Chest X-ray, AP view. Patient: 25 years old, sex M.
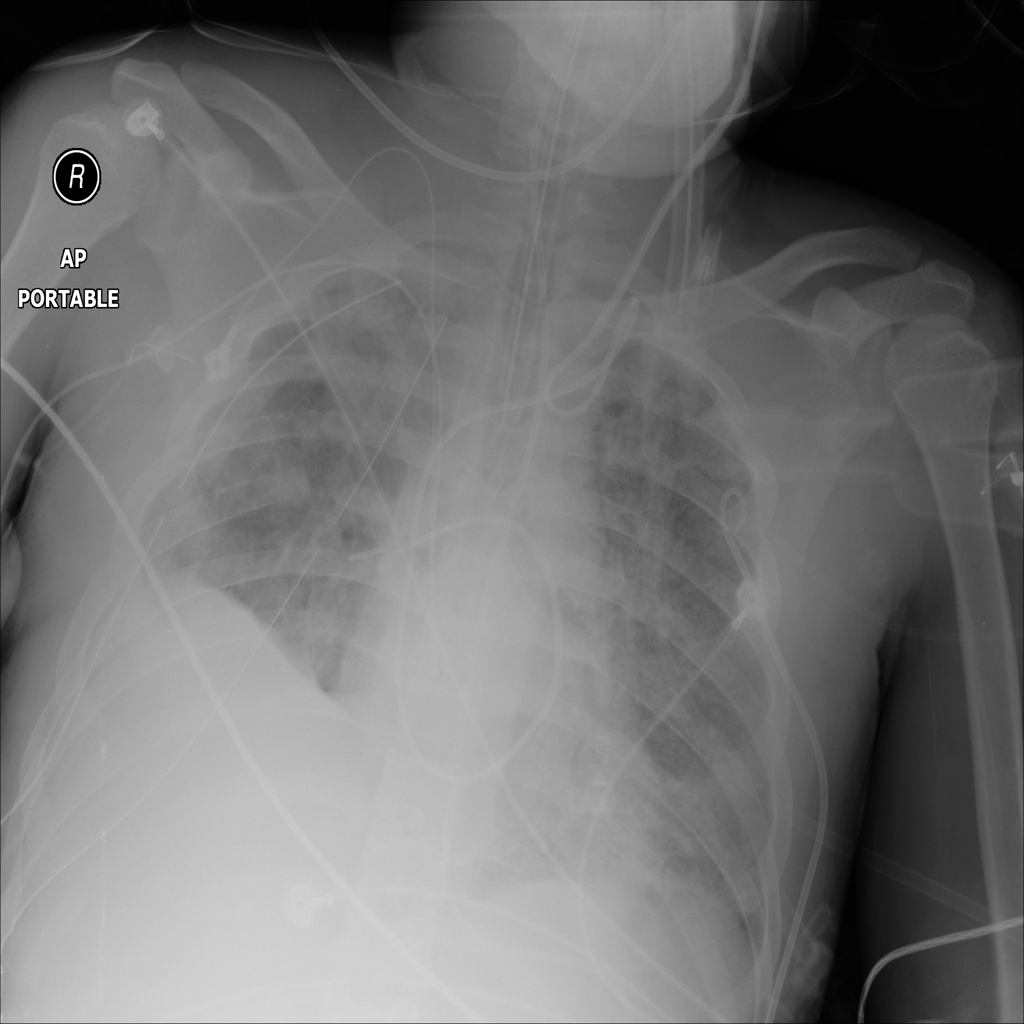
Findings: No Finding